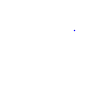
Particle: kaon